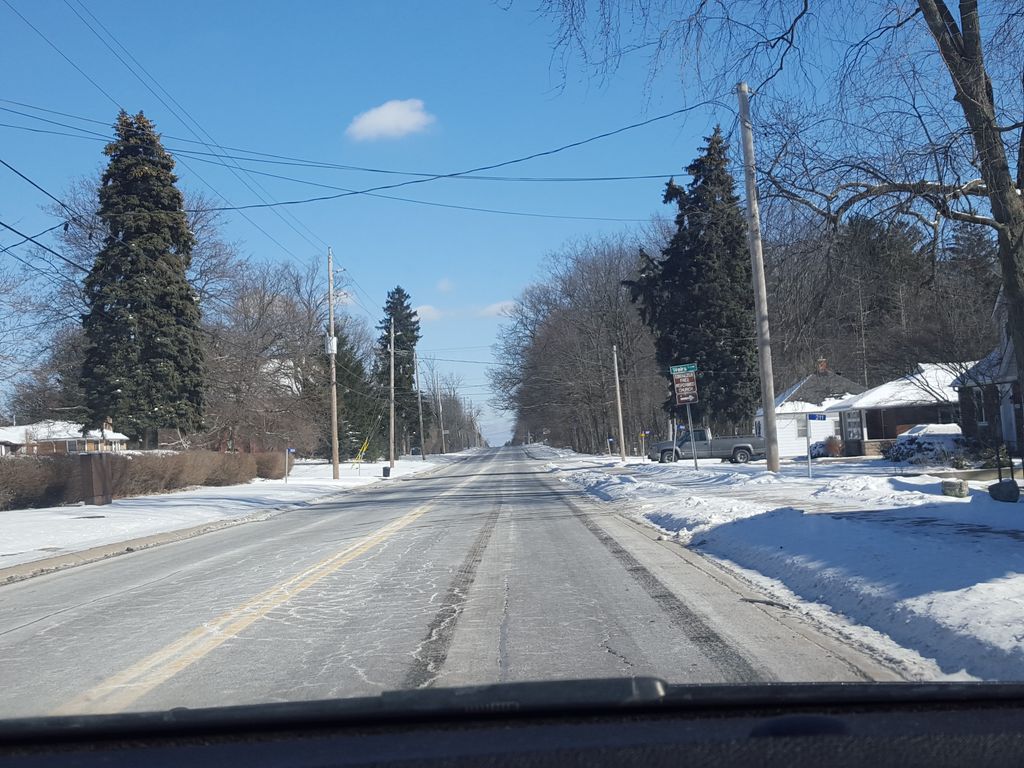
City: hamilton